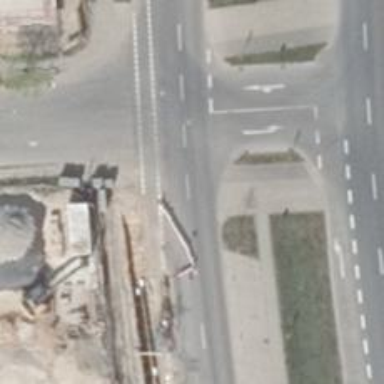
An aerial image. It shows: Tertiary road with asphalt surface.